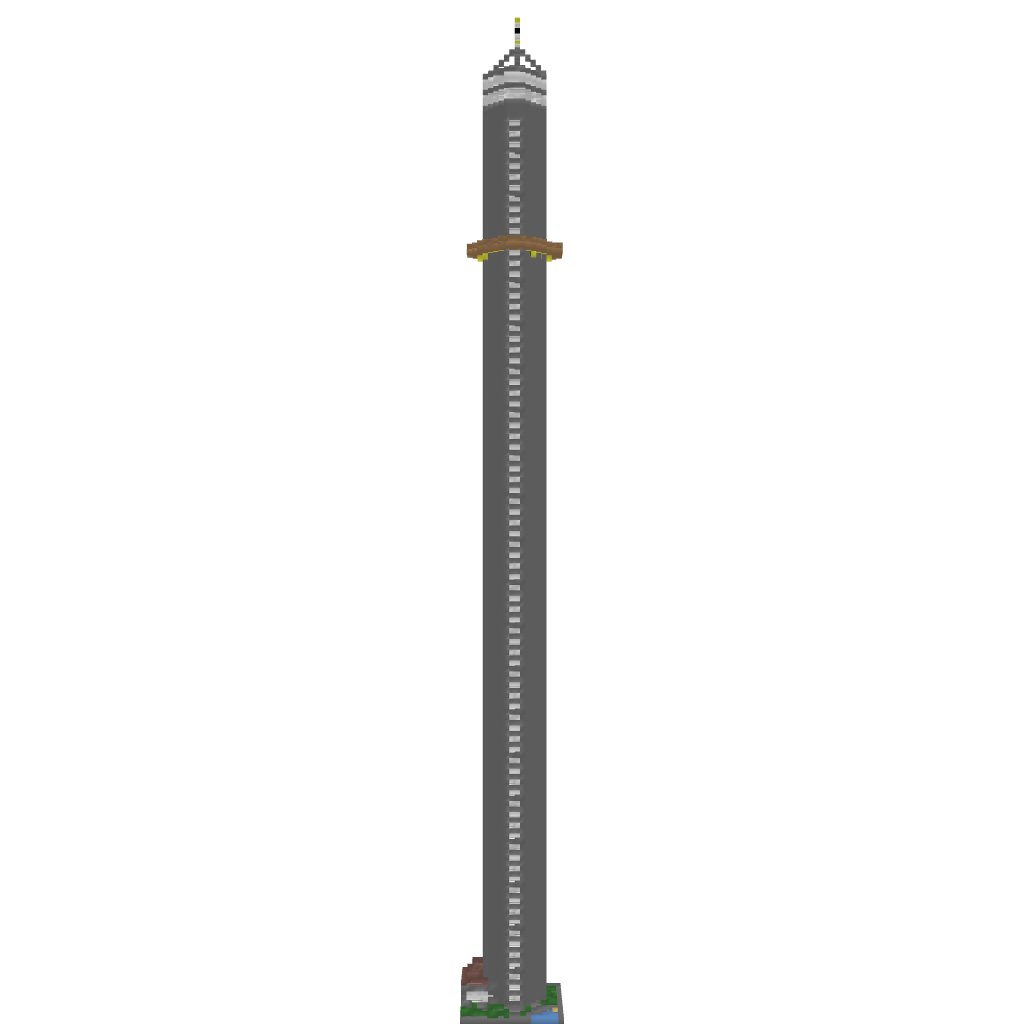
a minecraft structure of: Breeze Tower bad low quality